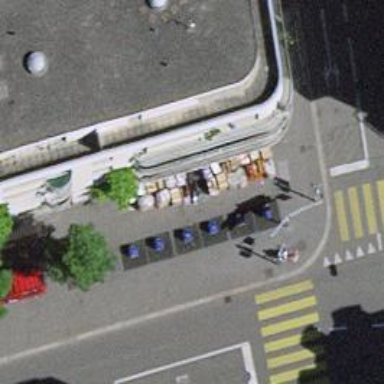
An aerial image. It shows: Recycling container at amenity designated for recycling.